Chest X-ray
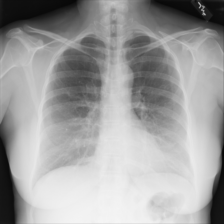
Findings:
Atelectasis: negative
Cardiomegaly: negative
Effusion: negative
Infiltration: negative
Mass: negative
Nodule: negative
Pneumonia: negative
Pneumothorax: positive
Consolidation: positive
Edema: negative
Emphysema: negative
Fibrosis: negative
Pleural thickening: negative
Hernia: negative